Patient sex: F
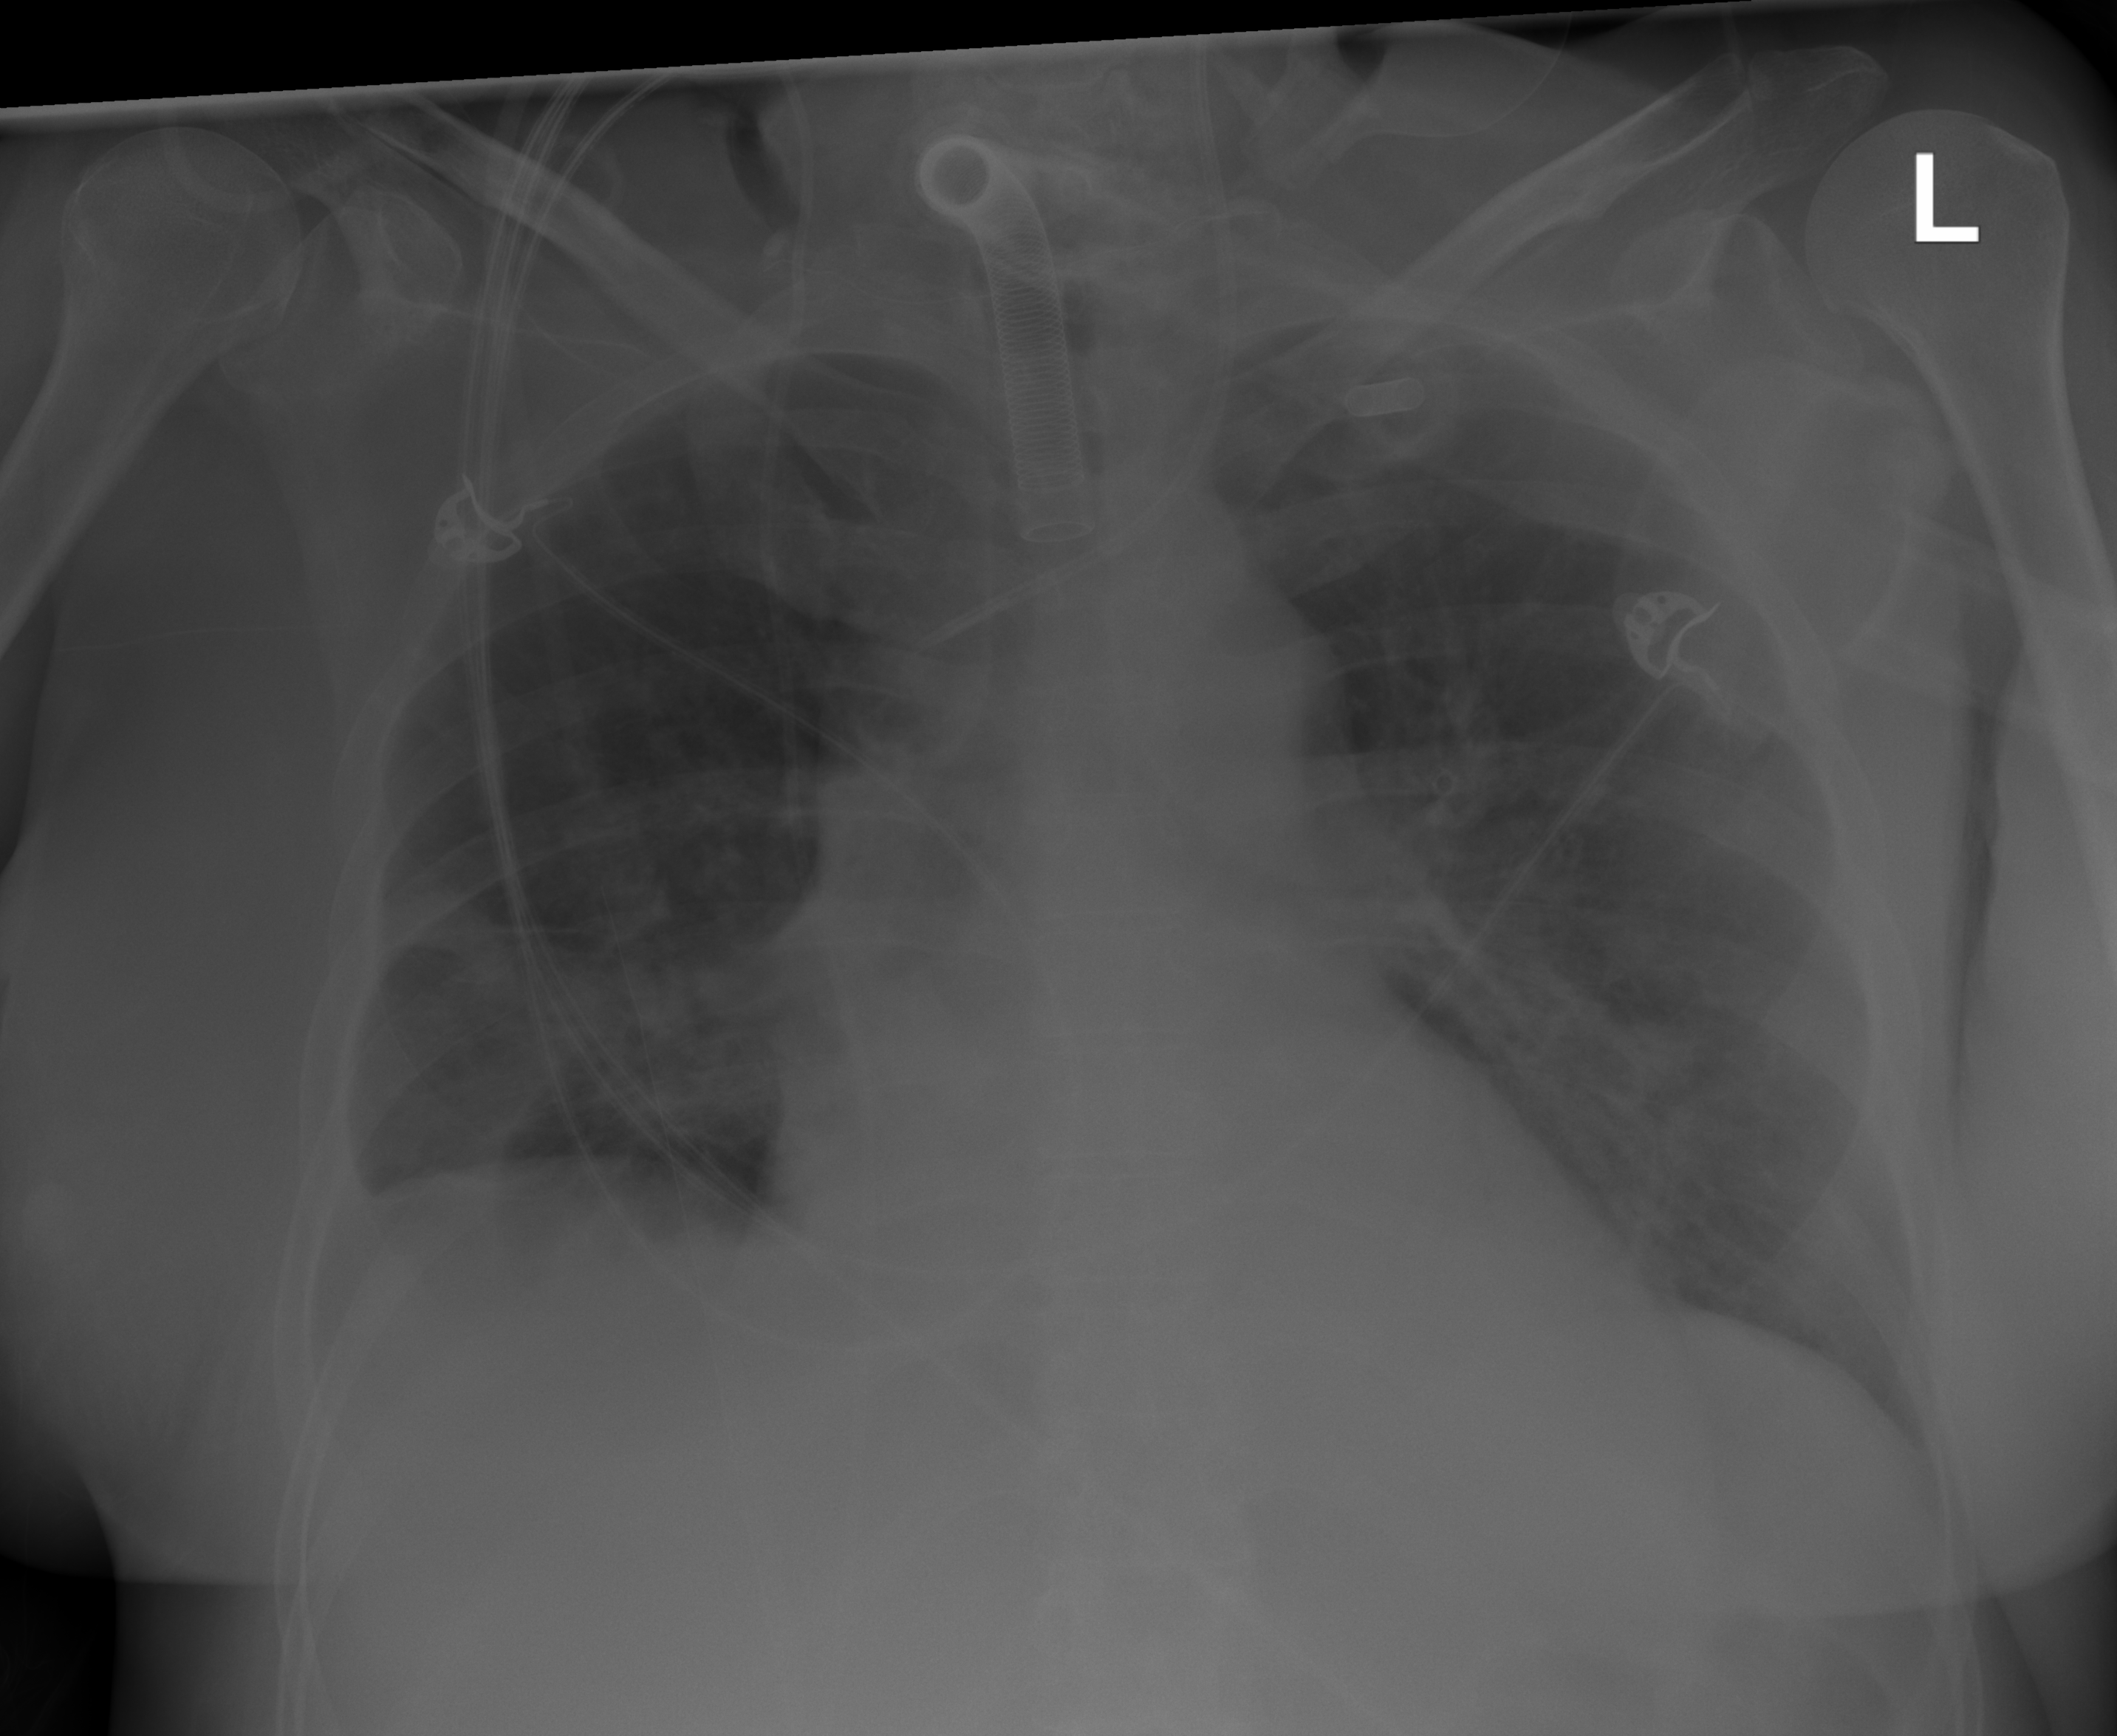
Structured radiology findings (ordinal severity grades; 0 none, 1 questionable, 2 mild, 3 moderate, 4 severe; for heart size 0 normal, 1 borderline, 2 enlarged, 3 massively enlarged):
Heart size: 2
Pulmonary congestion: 0
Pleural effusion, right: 1
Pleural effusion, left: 0
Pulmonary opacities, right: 2
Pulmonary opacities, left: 2
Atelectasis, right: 2
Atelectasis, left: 0